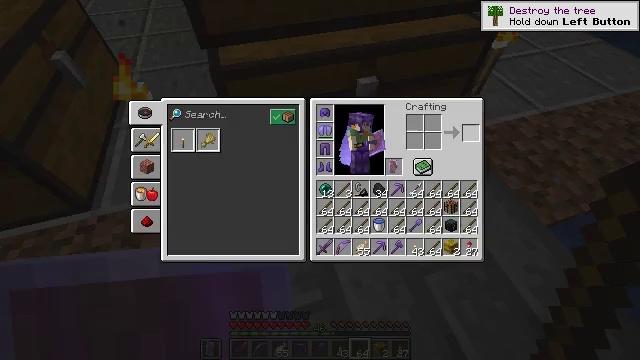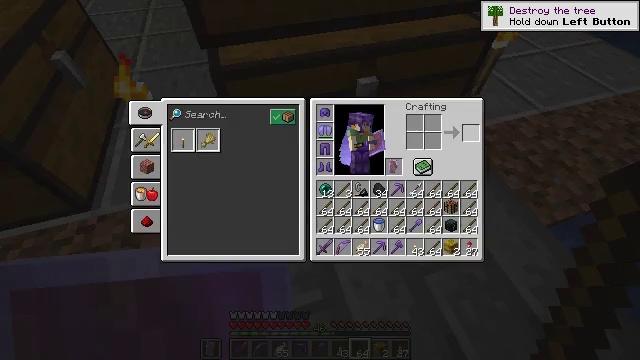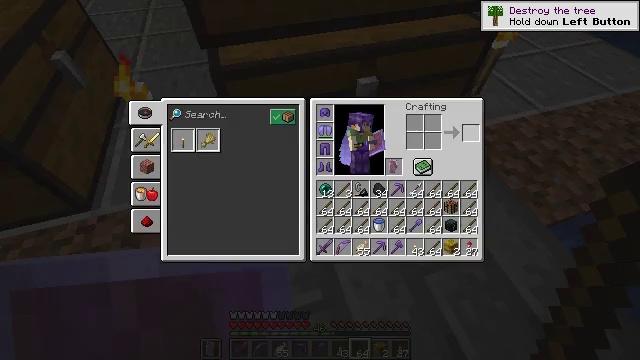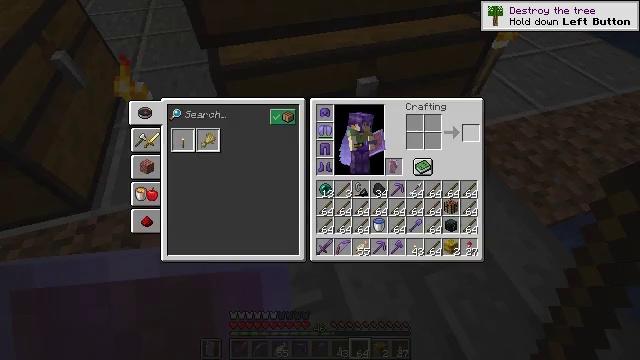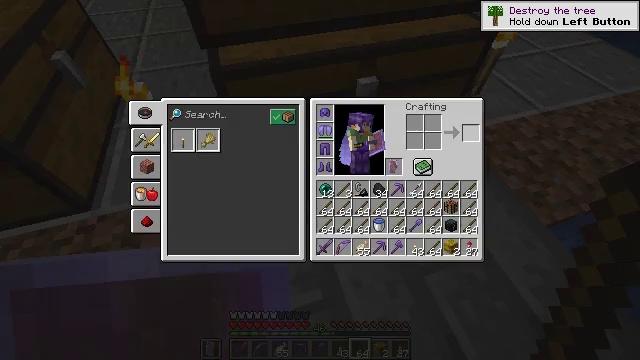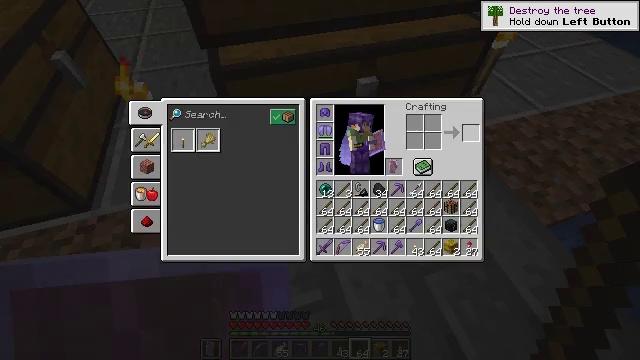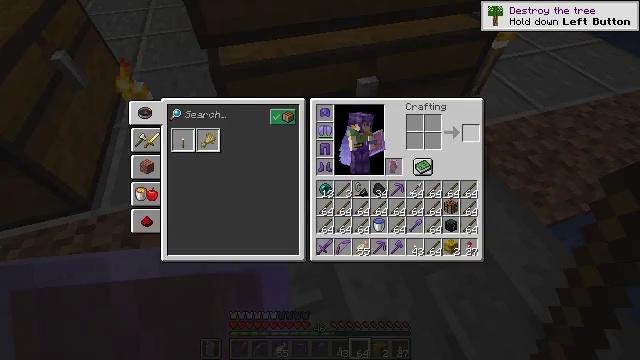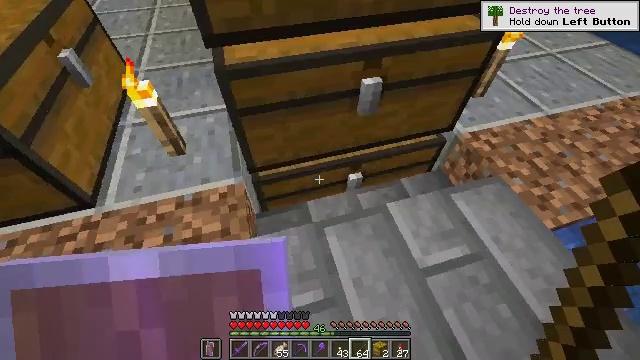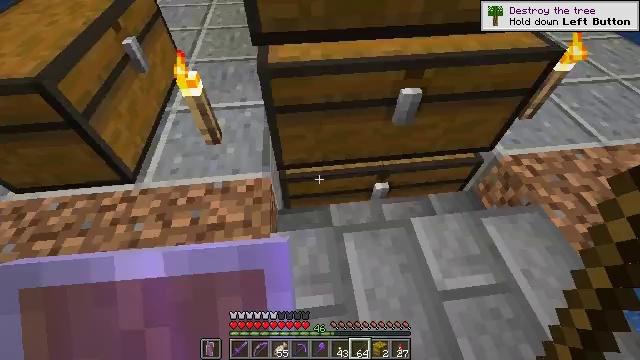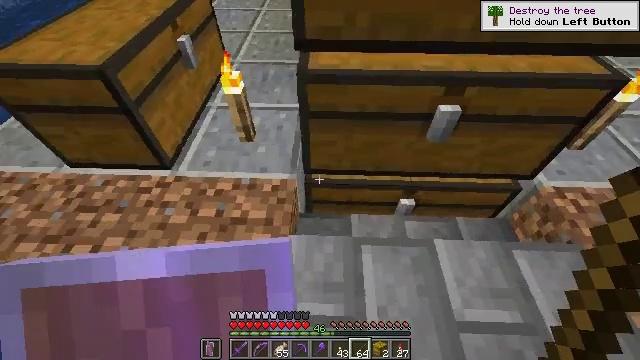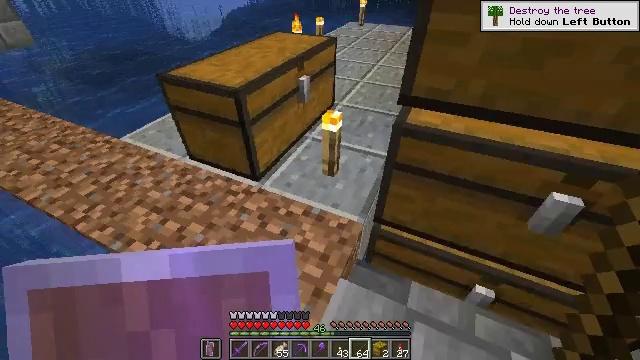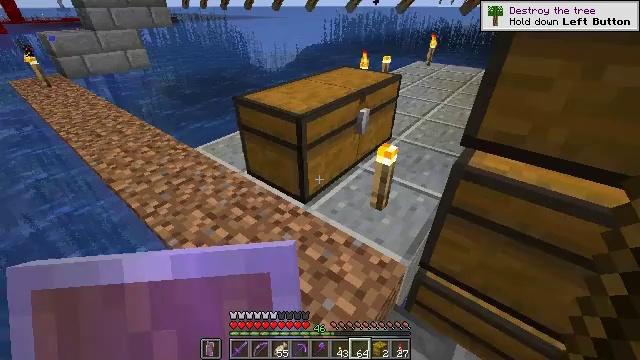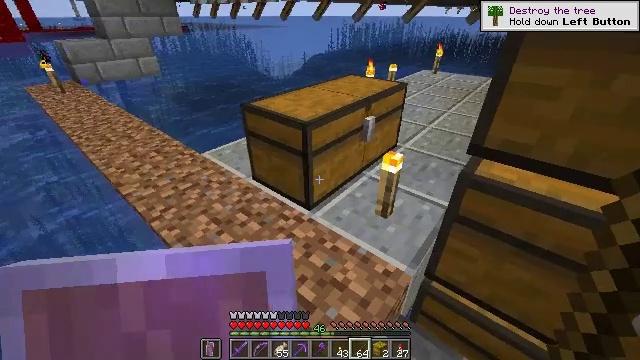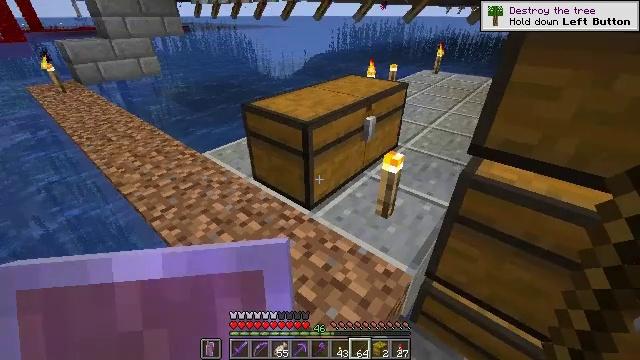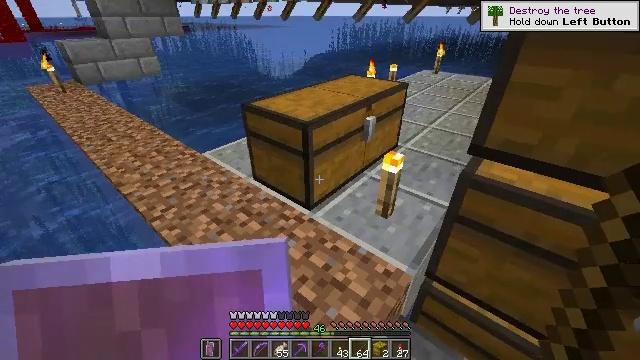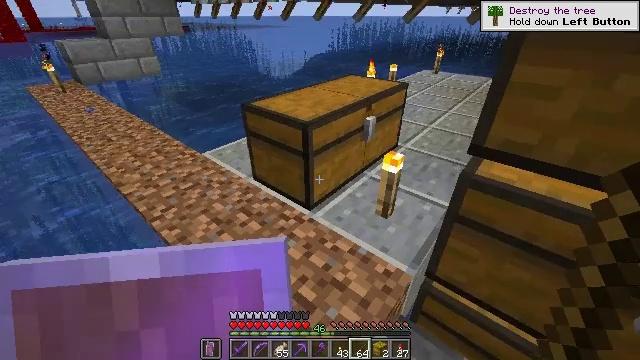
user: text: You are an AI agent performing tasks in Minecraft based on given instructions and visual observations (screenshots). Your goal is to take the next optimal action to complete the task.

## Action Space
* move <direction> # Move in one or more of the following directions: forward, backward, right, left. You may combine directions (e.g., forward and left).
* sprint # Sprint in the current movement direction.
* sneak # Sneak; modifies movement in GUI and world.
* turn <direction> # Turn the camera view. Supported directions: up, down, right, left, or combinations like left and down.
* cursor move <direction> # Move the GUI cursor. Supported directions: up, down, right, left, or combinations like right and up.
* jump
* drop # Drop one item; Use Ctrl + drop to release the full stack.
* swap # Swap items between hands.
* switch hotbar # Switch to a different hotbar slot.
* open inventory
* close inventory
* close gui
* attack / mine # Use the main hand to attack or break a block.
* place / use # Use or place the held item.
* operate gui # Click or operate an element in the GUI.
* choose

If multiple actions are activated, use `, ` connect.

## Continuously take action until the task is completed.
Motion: motion action
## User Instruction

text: Interact with the crafting table to obtain an emerald.
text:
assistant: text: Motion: sneak
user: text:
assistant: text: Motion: no_op
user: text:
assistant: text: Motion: no_op
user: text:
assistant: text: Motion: no_op
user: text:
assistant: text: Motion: no_op
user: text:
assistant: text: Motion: no_op
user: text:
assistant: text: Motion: no_op
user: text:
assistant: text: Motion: turn left
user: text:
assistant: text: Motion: turn left and up
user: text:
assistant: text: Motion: turn left and up
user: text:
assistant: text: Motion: turn left and up
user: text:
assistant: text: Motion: turn left and up
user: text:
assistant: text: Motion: no_op
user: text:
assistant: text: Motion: no_op
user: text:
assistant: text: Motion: no_op
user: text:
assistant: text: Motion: no_op
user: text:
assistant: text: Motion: turn left
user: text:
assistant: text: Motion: no_op
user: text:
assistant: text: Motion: no_op
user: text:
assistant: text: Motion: no_op
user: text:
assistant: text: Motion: use / place
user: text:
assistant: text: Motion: use / place
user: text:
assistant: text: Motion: turn left and up
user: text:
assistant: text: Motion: turn left and up
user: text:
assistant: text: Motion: no_op
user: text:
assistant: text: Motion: no_op
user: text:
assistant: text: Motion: no_op
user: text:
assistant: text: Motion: no_op
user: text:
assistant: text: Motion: no_op
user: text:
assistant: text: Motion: no_op